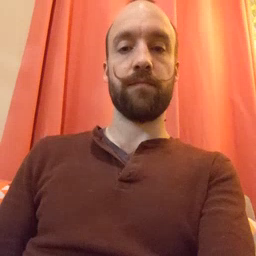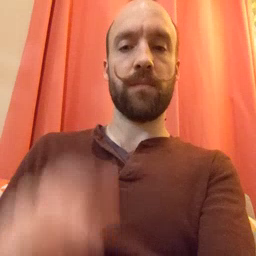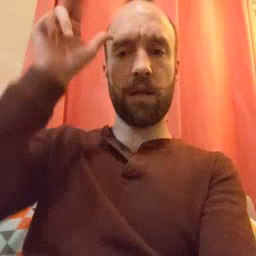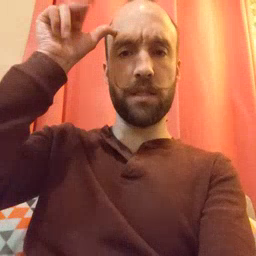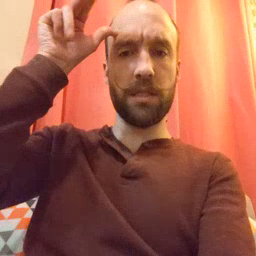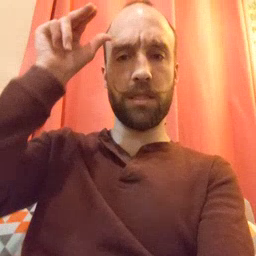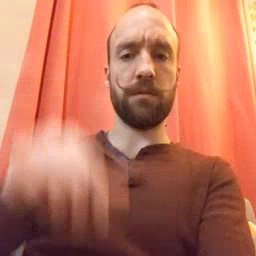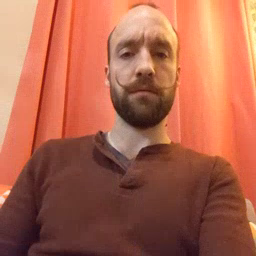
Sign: horse